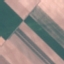
Land use / land cover class: AnnualCrop